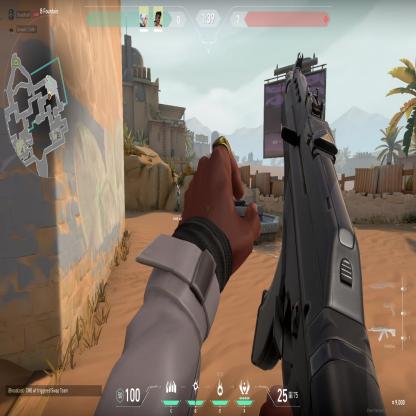
Label: teammate